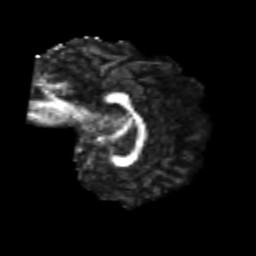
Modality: FA
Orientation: sagittal
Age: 24
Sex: female
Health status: healthy
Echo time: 0.074 s